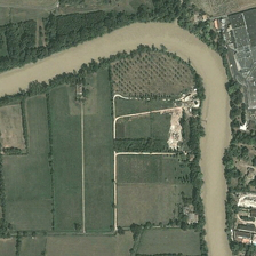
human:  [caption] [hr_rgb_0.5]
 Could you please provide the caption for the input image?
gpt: The river is surrounded by a large area of green land.

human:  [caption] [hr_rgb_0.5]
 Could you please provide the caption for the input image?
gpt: There's an area around the river.

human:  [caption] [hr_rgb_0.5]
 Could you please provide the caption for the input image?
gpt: The river is surrounded by a large green space.

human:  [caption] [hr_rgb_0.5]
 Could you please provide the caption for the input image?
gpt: There is a river around the river.

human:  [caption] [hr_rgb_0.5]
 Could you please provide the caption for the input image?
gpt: There is an area around the river.